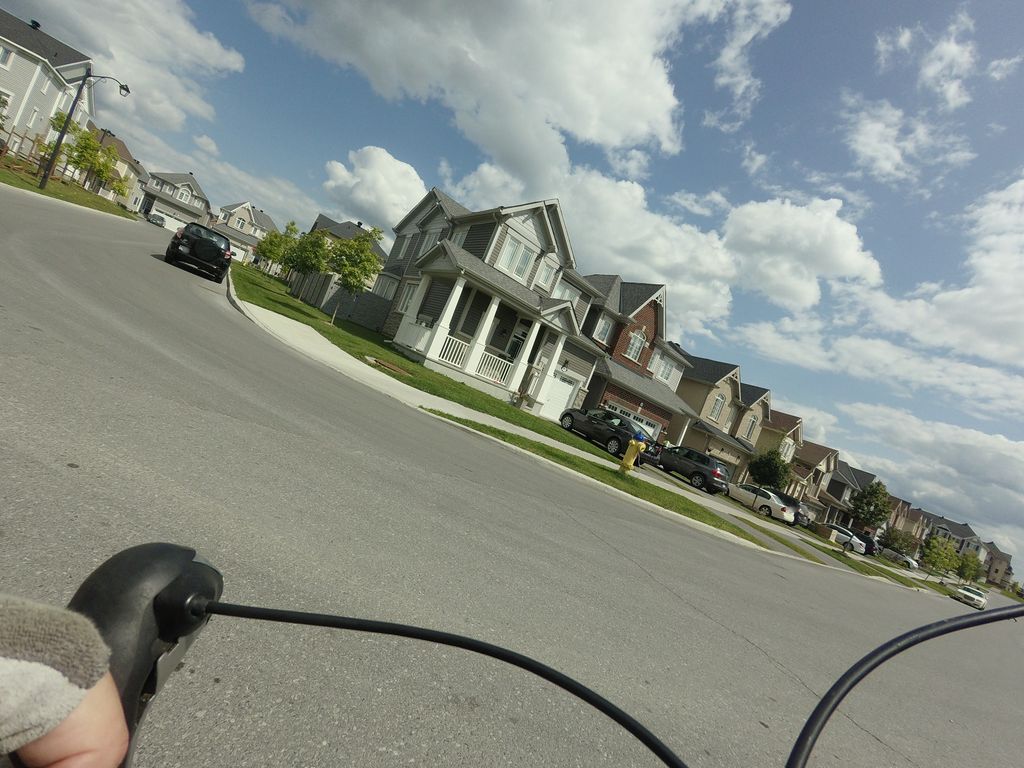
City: ottawa-gatineau